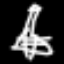
Label: The Eiffel Tower